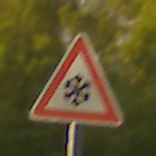
Verkehrszeichen: SchneeOderEisglaette
Umgebung: Outdoor, RoadRail
Tageszeit: SunriseSunset
Wetter: Clear
Licht: Natural
Jahreszeit: NotSpecified
Kontrast: LowContrast